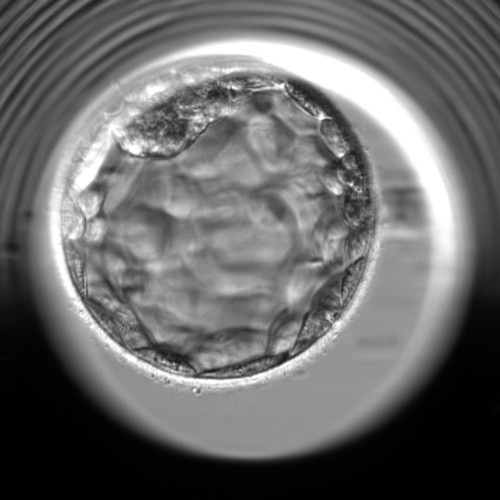
Embryo quality: good